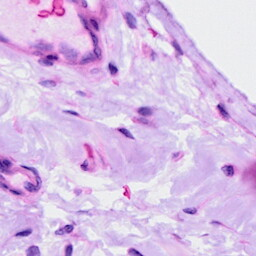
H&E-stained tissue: Ovarian